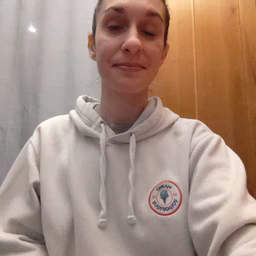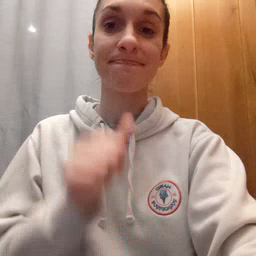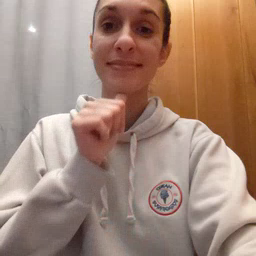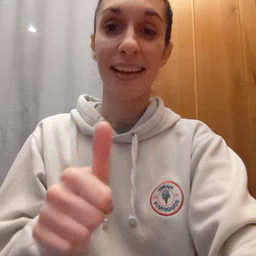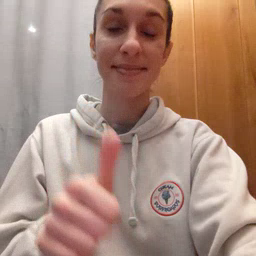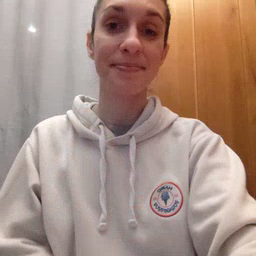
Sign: not